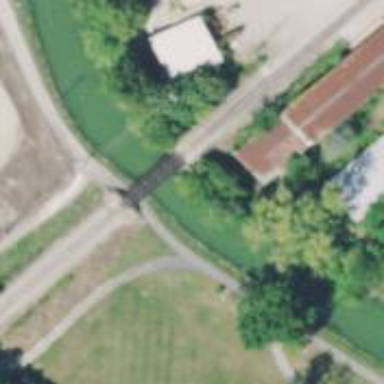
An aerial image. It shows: Bridge over railway line.